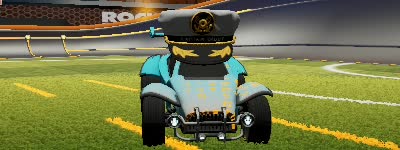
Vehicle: octane